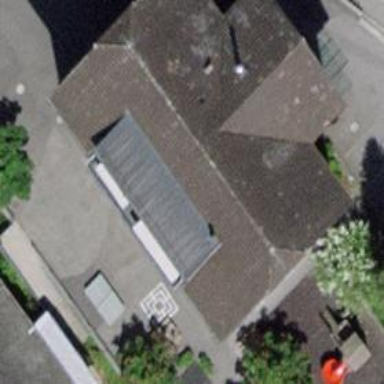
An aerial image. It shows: Kindergarten.